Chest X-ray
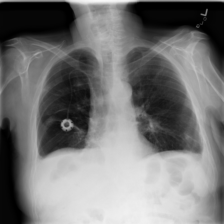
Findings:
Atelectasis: negative
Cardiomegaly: negative
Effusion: positive
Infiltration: negative
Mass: negative
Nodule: negative
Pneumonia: negative
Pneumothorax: negative
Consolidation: negative
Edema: negative
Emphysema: negative
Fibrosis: negative
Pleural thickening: negative
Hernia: negative